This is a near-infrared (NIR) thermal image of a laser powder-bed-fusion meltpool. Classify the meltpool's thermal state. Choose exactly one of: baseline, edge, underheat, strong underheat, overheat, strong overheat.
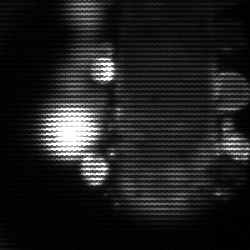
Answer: strong underheat